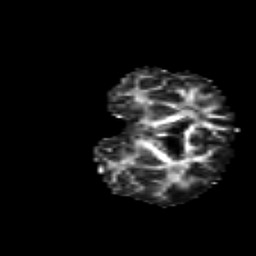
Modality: FA
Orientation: coronal
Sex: male
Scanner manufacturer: siemens
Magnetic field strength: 3 T
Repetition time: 5 s
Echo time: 0.071 s